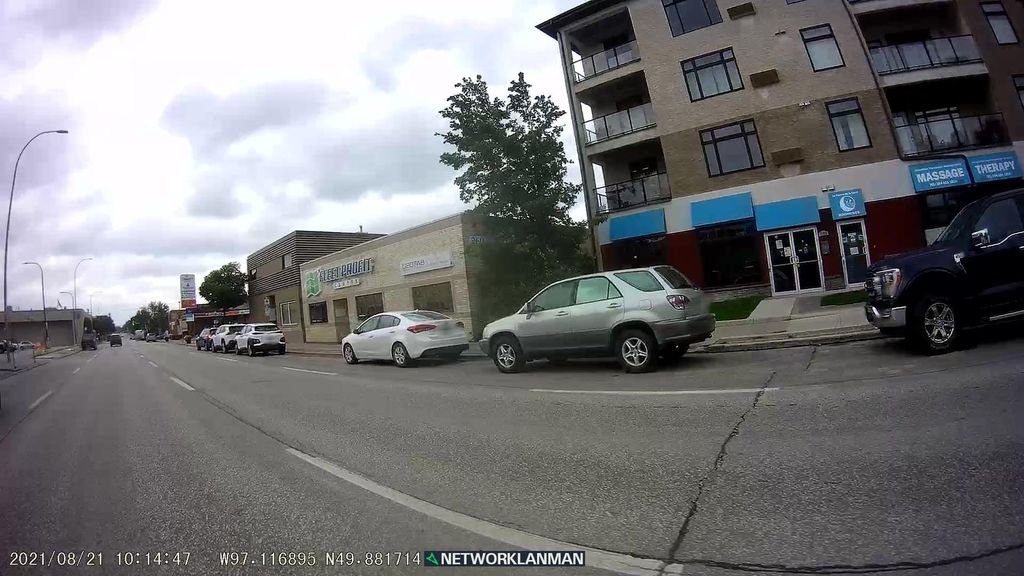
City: winnipeg